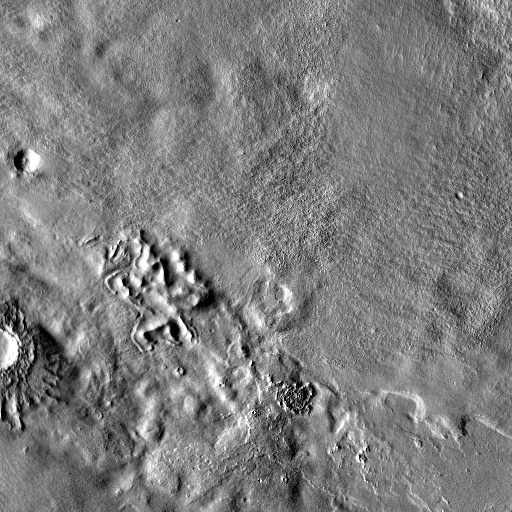
Crater classes present: Background, Other